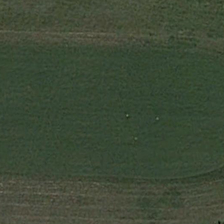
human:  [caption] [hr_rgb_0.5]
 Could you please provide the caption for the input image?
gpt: it is a piece of green meadow .

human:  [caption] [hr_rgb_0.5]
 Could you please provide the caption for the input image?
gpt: it is a piece of green meadow .

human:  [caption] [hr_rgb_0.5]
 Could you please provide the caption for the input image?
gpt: it is a piece of green meadow .

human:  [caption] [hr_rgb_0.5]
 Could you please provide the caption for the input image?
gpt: it is a piece of green meadow .

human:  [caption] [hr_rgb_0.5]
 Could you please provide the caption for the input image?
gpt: it is a piece of green meadow .